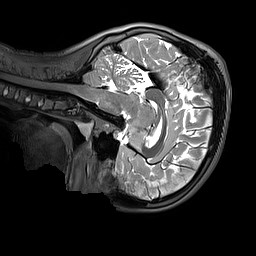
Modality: T2w
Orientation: sagittal
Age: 10
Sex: male
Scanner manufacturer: siemens
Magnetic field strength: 3 T
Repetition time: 3.2 s
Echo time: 0.408 s